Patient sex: F
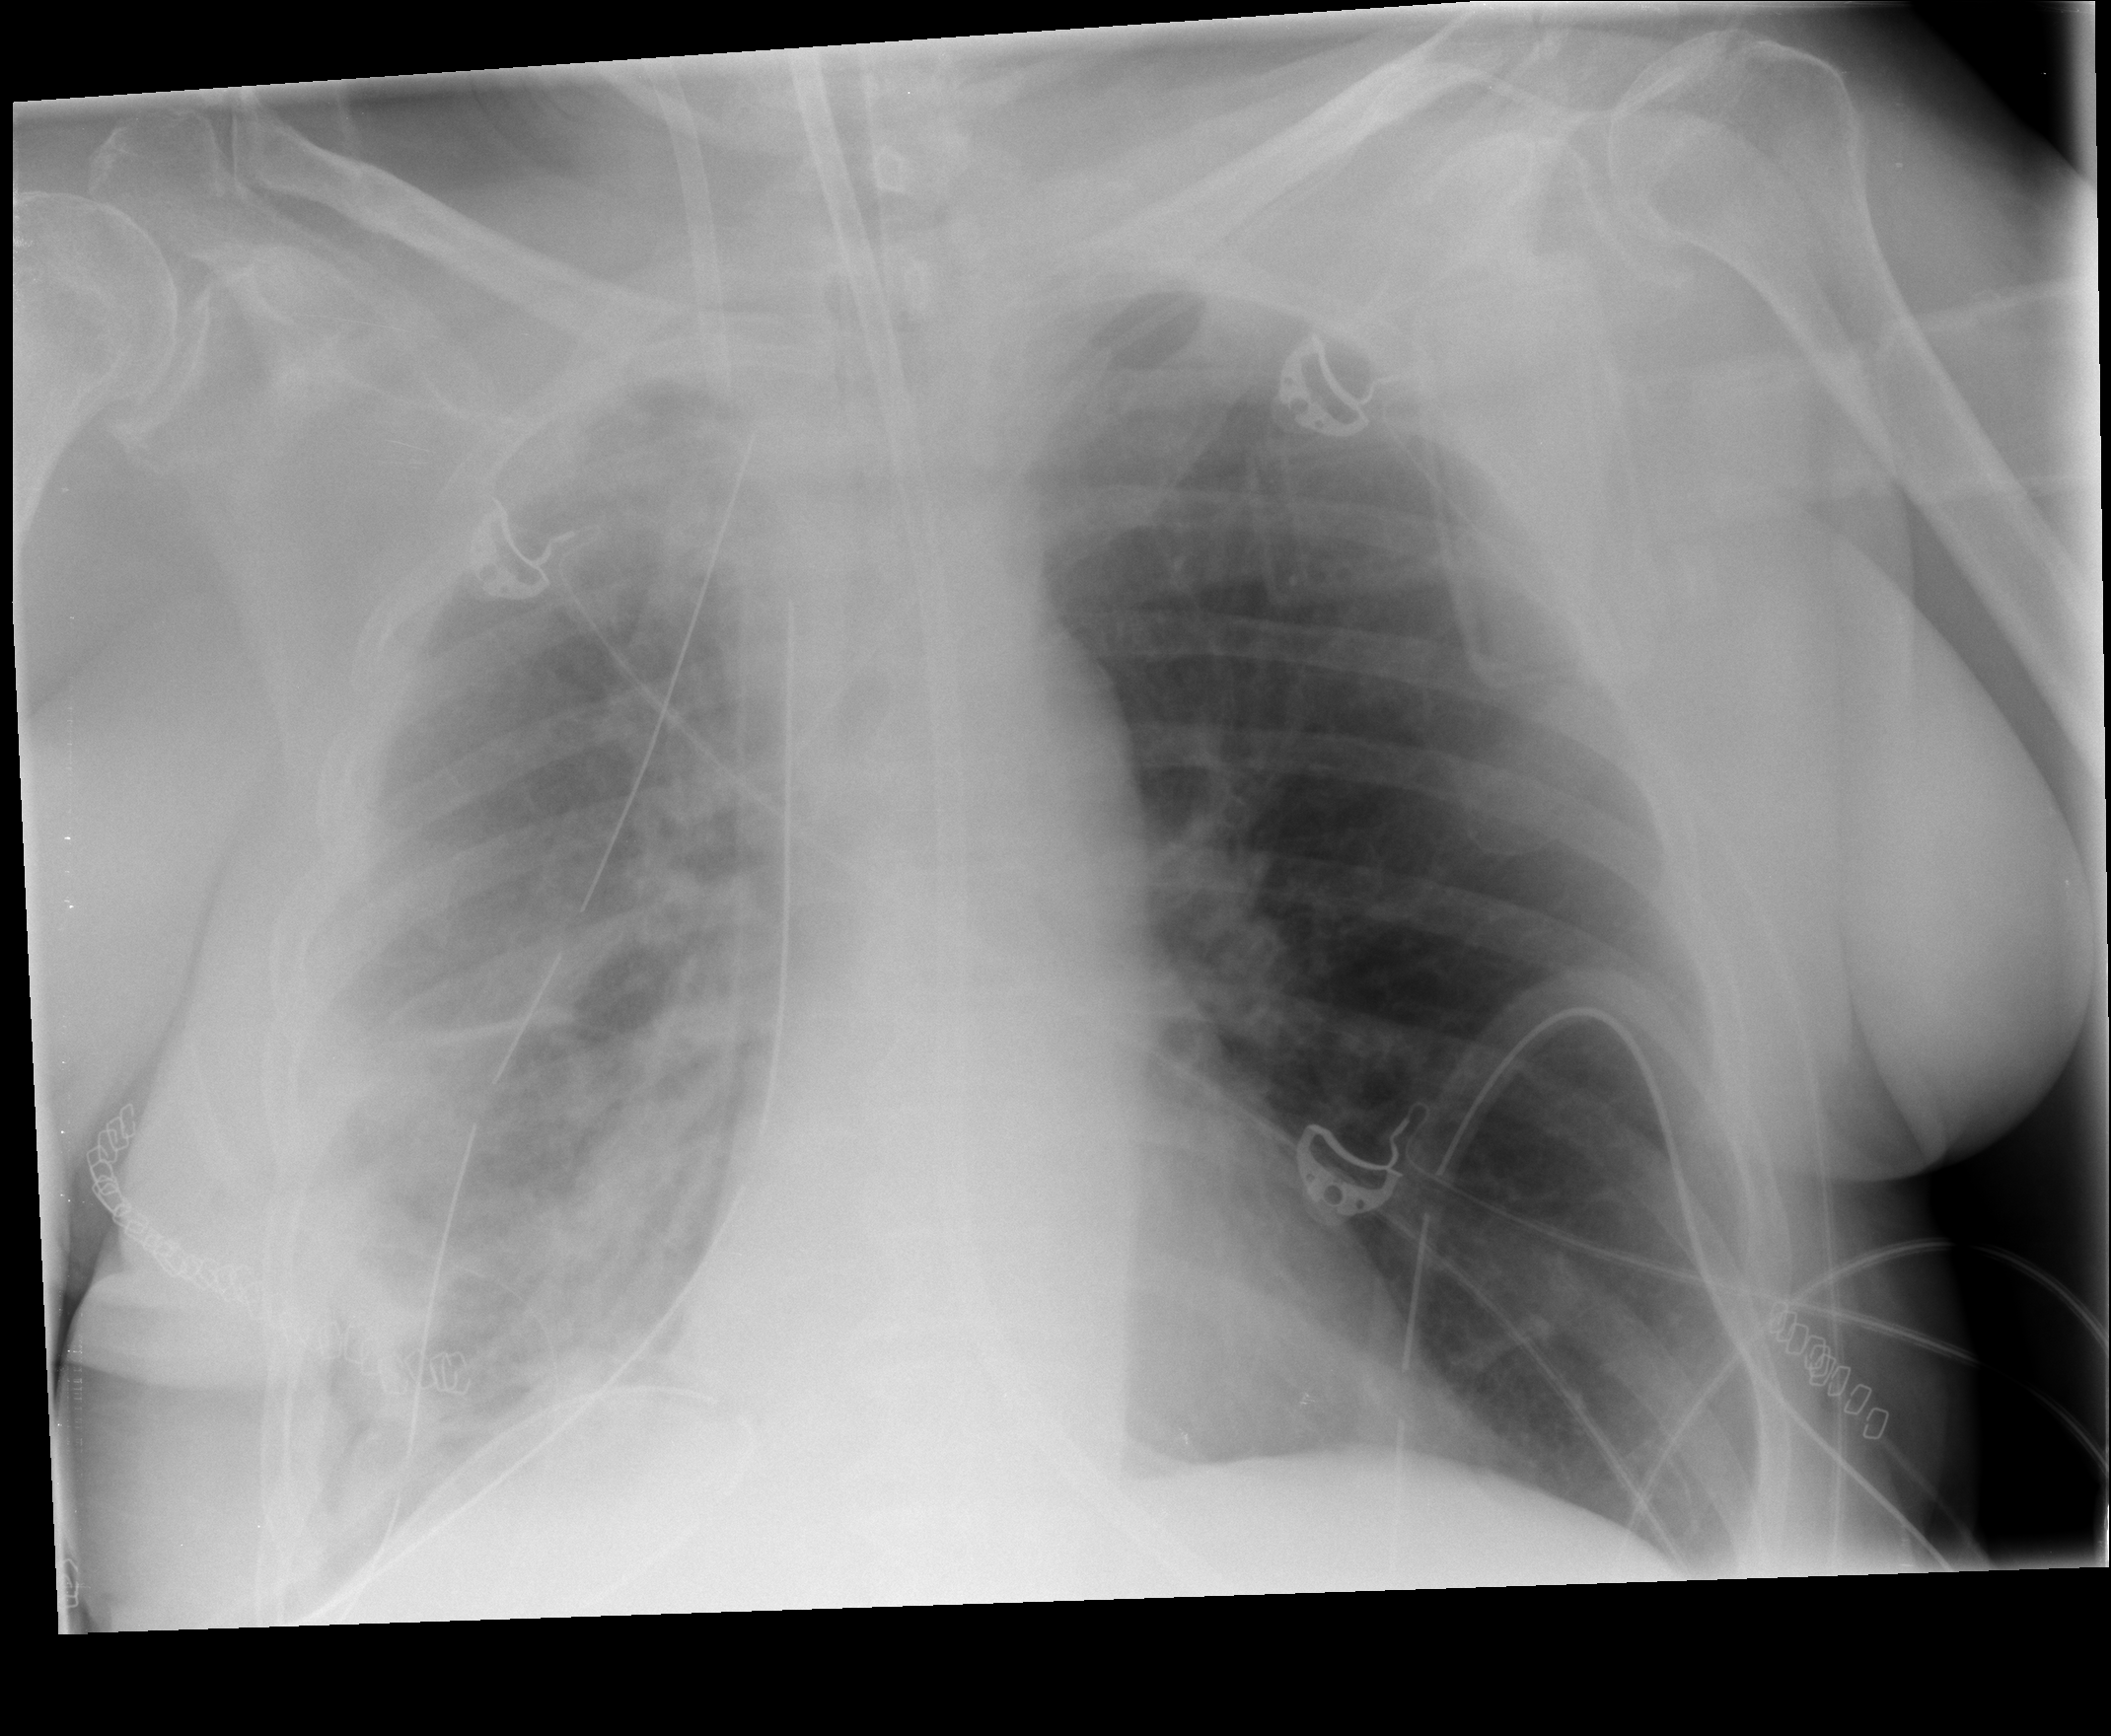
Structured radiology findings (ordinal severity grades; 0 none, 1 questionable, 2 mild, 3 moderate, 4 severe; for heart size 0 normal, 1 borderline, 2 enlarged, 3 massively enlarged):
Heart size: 0
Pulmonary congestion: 0
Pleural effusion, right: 2
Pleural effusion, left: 0
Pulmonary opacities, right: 0
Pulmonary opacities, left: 0
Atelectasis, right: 3
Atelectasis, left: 0